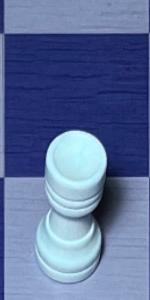
Label: Rook_White